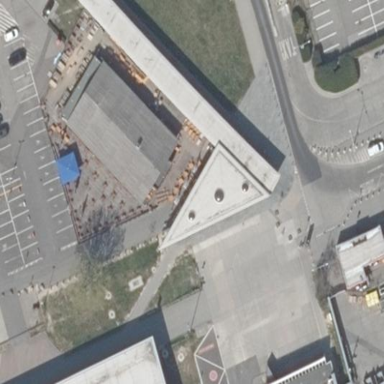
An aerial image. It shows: View of roof of building.